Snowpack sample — Loveland Pass, Silver Plume, Colorado, USA (2/11/26, 12:00 PM MST)
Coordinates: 39.663, -105.886
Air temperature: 35 °F
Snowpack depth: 82 cm
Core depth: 10 cm
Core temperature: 17.6 °F
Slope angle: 13°, slope face: 12°
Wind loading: high
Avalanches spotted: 1
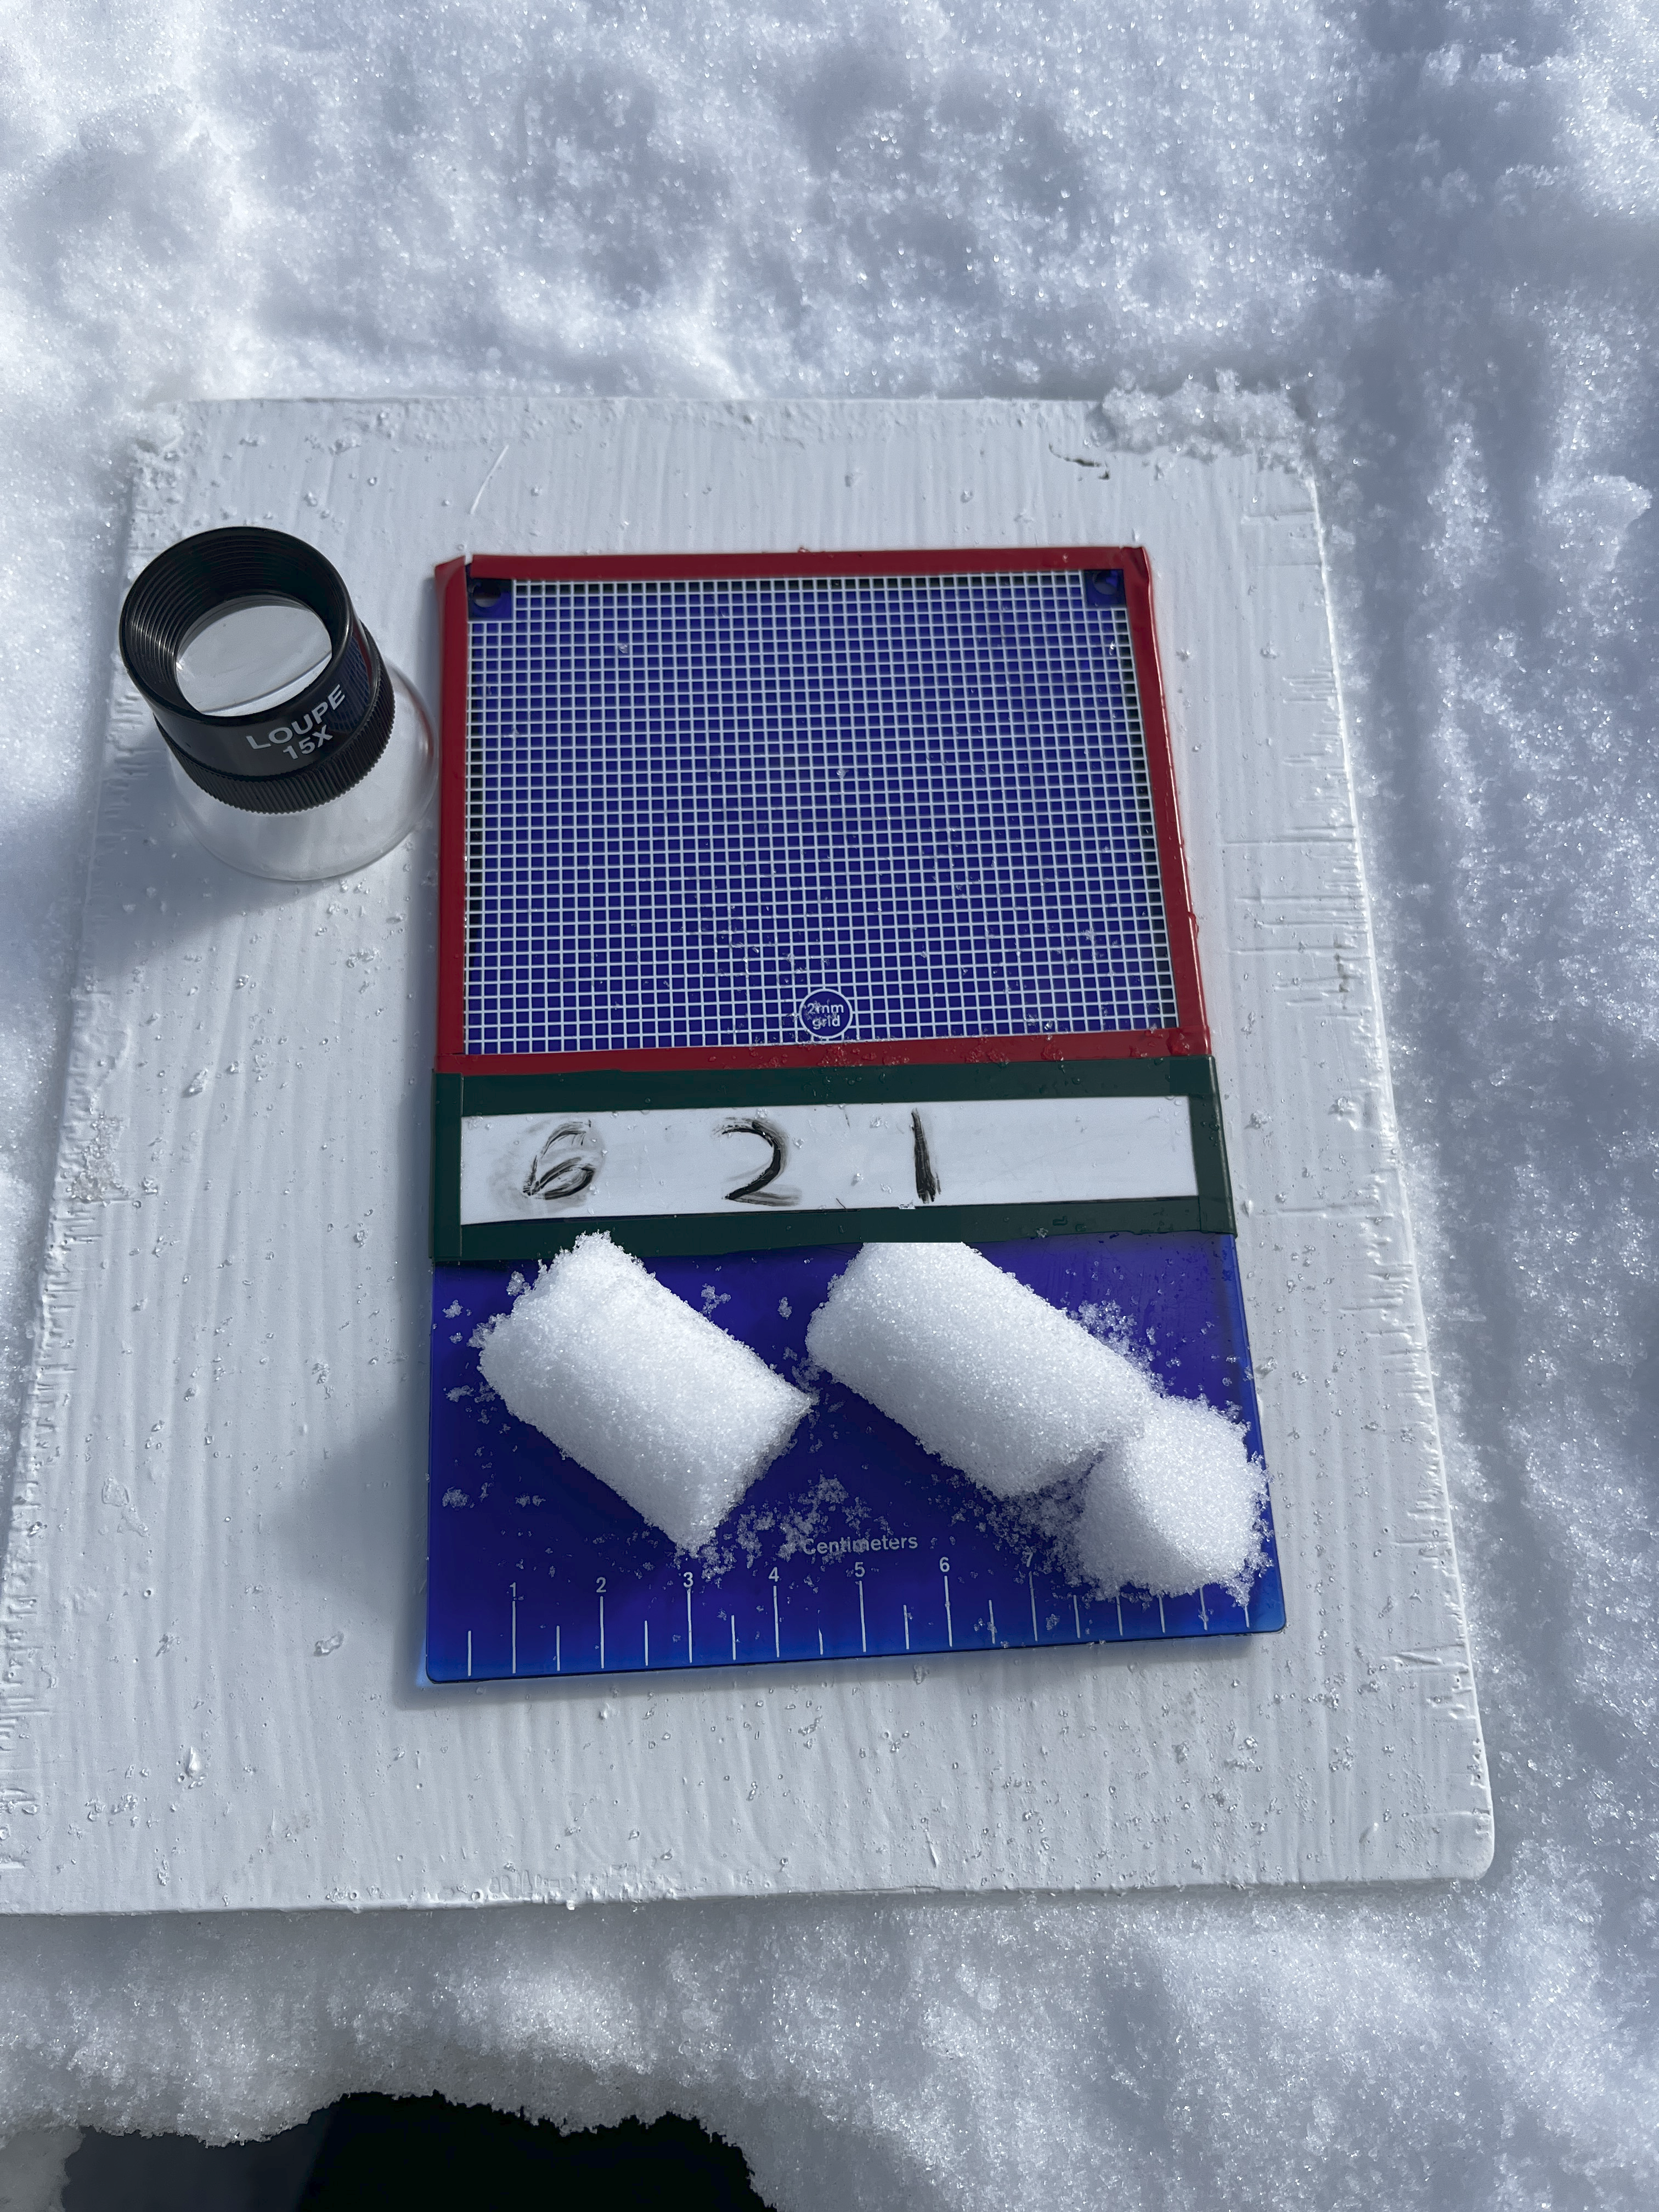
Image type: crystal_card
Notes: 1 small avalanche spotted on the north side of the bowl, lots of wind loading